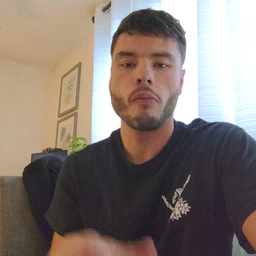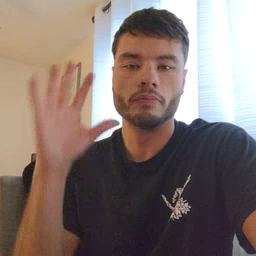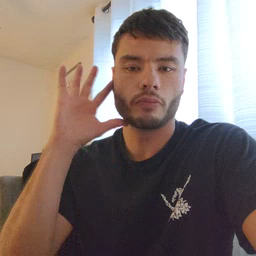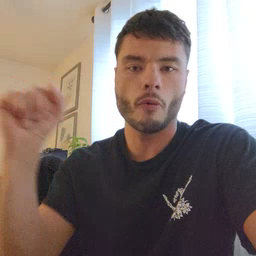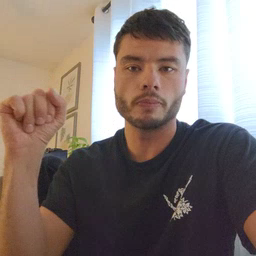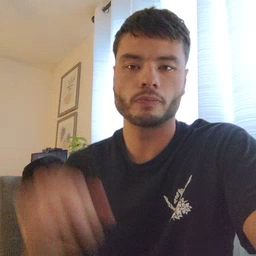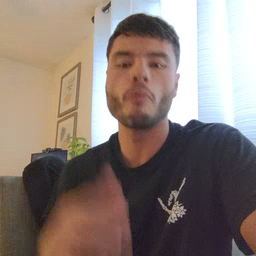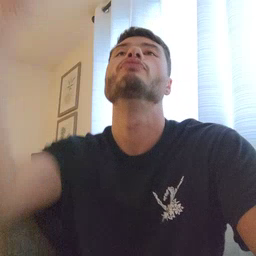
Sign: loud